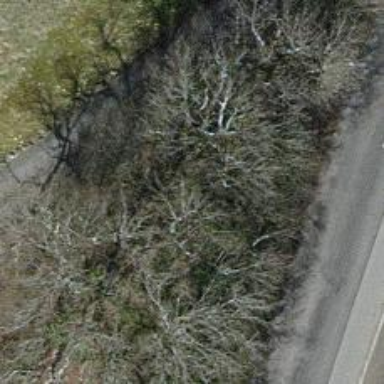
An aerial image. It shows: Beautiful tree in nature.